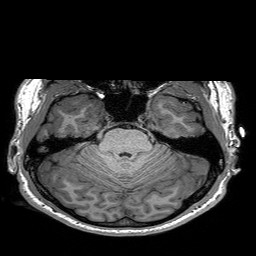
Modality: T1w
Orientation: coronal
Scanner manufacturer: siemens
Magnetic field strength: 3 T
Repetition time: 2.3 s
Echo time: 0.00298 s